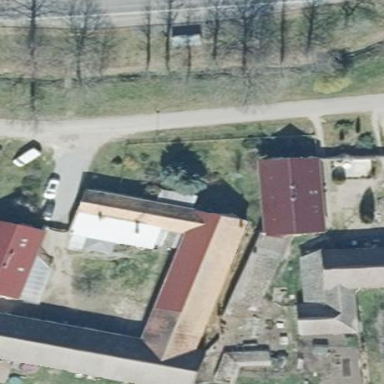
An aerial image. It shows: Cowshed building.